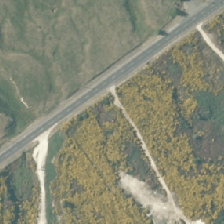
Land cover: harvested_forest